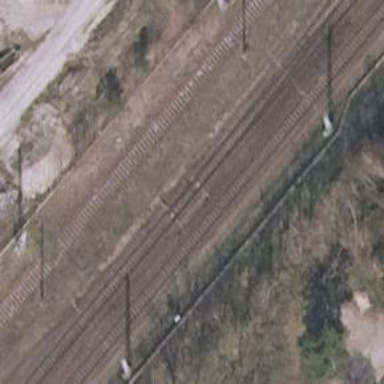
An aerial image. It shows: Railway switch.